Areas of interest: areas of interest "Comprehensive Gymnasium"
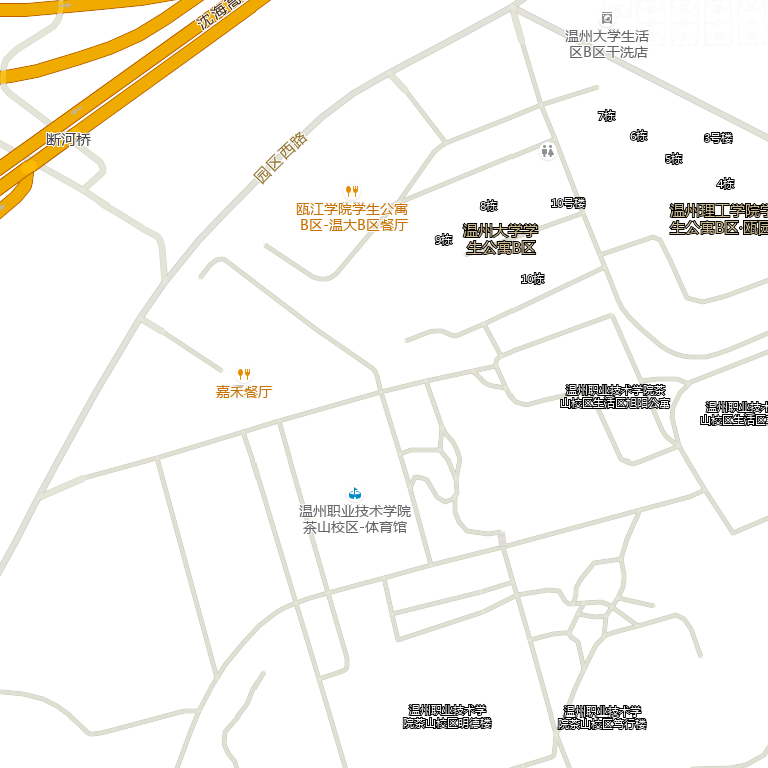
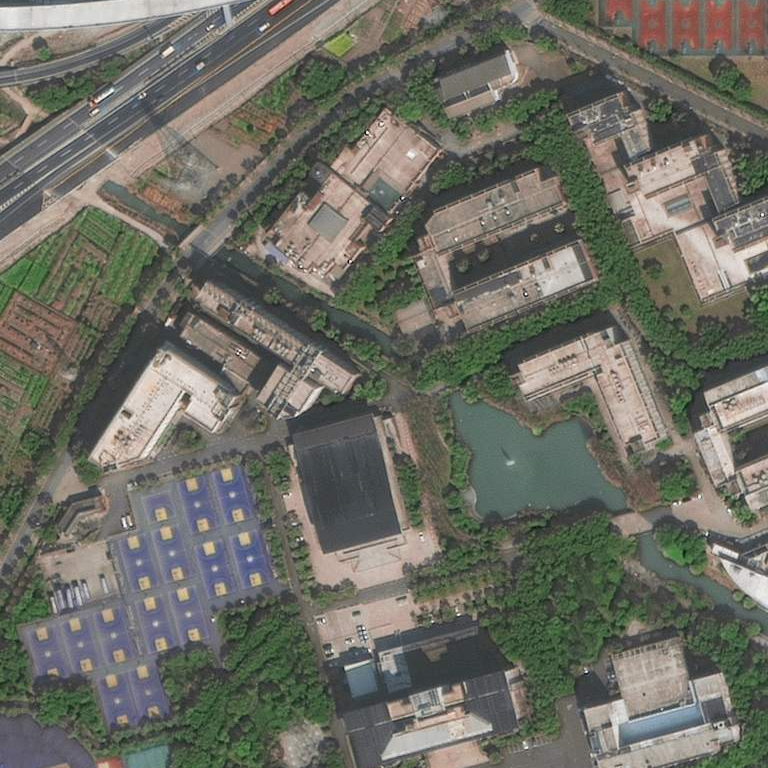